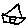
Label: house